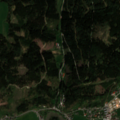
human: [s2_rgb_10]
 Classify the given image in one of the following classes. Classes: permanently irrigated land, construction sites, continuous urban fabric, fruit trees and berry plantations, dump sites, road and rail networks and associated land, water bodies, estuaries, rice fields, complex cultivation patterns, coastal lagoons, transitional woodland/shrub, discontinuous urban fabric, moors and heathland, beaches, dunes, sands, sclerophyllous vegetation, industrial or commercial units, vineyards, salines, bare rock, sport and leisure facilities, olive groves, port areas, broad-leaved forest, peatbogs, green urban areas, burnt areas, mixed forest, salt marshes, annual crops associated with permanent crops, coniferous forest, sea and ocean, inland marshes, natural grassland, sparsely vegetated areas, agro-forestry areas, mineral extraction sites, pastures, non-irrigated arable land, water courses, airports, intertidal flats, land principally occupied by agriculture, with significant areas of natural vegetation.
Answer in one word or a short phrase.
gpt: discontinuous urban fabric, non-irrigated arable land, pastures, complex cultivation patterns, land principally occupied by agriculture, with significant areas of natural vegetation, coniferous forest, mixed forest